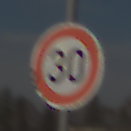
Verkehrszeichen: Geschwindigkeit30
Umgebung: Outdoor, Nature
Tageszeit: MorningAfternoon
Wetter: Clear
Licht: Natural
Jahreszeit: NotSpecified
Kontrast: HighContrast